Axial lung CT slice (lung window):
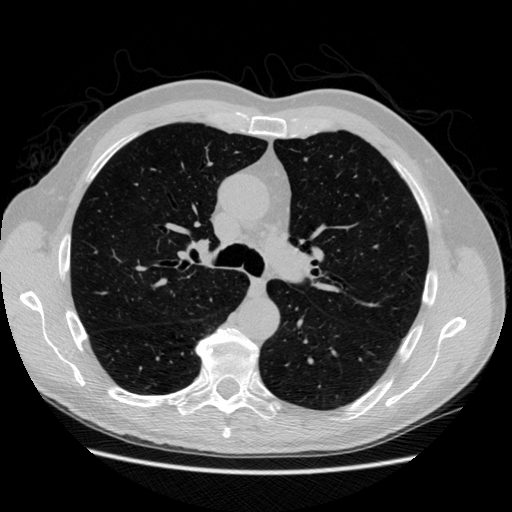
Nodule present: no